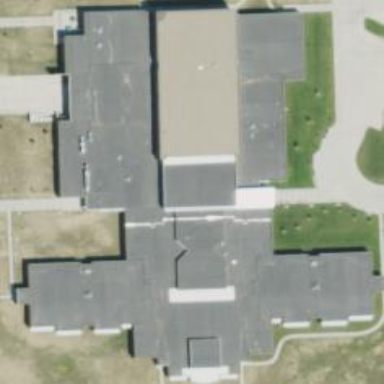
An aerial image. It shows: School building.